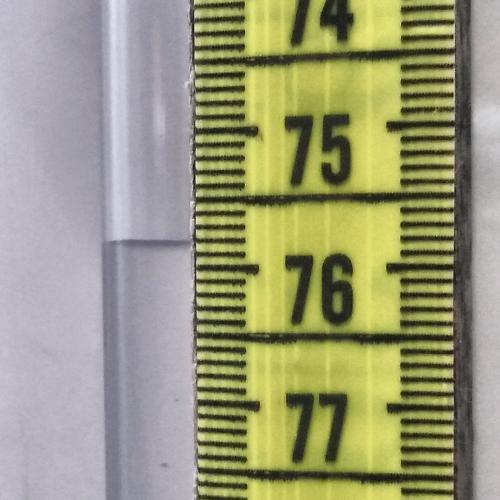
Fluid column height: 75.8 cm